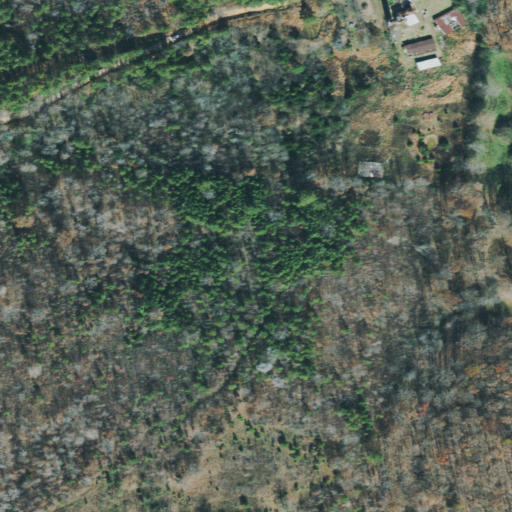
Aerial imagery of mountain in Tennessee named Slaughter Hill containing deciduous forest, mixed forest, pasture, open development, low intensity development, and medium intensity development